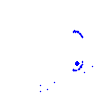
Particle: pion